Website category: university
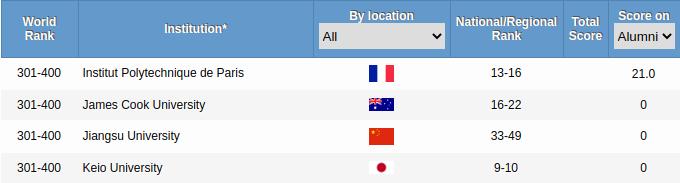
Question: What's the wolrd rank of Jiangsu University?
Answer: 301-400

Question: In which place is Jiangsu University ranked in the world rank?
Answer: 301-400

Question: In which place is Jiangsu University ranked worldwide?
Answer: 301-400

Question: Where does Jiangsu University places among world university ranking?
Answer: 301-400

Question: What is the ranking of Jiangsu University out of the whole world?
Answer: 301-400

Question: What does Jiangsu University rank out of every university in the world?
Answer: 301-400

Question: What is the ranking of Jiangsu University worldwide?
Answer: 301-400

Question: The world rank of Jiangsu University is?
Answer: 301-400

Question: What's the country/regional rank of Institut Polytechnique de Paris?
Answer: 13-16

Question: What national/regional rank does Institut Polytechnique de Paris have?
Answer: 13-16

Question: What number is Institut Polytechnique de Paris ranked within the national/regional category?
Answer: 13-16

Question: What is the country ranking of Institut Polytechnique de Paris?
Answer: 13-16

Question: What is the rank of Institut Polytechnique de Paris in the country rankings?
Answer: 13-16

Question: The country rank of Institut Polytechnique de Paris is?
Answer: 13-16

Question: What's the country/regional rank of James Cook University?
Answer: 16-22

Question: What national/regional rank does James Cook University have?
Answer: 16-22

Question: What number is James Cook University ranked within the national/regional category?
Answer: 16-22

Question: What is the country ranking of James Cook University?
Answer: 16-22

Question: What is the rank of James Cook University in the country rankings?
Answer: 16-22

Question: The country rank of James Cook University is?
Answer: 16-22

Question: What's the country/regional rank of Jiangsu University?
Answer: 33-49

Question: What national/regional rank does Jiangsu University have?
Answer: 33-49

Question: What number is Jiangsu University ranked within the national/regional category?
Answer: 33-49

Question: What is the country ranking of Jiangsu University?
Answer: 33-49

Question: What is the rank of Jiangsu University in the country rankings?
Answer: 33-49

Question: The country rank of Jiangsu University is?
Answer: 33-49

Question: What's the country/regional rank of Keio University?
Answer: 9-10

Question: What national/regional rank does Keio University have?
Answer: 9-10

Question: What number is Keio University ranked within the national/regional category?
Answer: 9-10

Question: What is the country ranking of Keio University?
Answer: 9-10

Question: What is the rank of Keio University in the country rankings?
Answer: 9-10

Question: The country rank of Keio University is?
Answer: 9-10

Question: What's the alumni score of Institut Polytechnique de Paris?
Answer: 21.0

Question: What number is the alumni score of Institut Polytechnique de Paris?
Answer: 21.0

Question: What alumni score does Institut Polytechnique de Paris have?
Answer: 21.0

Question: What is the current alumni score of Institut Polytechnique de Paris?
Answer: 21.0

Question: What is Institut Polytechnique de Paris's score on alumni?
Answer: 21.0

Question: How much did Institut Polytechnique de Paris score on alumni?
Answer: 21.0

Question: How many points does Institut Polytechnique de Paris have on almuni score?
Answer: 21.0

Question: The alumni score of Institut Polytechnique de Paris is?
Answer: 21.0

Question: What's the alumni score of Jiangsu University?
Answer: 0

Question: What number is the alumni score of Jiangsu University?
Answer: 0

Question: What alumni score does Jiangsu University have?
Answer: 0

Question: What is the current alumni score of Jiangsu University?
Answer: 0

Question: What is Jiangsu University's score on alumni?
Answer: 0

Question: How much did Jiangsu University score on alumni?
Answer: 0

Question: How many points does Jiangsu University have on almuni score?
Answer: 0

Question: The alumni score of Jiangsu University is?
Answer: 0

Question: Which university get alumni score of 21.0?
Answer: Institut Polytechnique de Paris

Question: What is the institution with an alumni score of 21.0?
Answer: Institut Polytechnique de Paris

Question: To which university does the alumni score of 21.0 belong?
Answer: Institut Polytechnique de Paris

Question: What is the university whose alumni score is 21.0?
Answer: Institut Polytechnique de Paris

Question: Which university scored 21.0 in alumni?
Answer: Institut Polytechnique de Paris